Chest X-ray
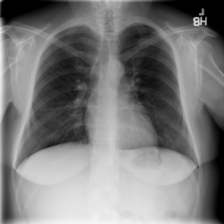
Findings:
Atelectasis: negative
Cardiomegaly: negative
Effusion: negative
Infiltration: negative
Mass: negative
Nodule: negative
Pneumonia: negative
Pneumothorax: negative
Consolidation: negative
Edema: negative
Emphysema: negative
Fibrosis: negative
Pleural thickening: negative
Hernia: negative